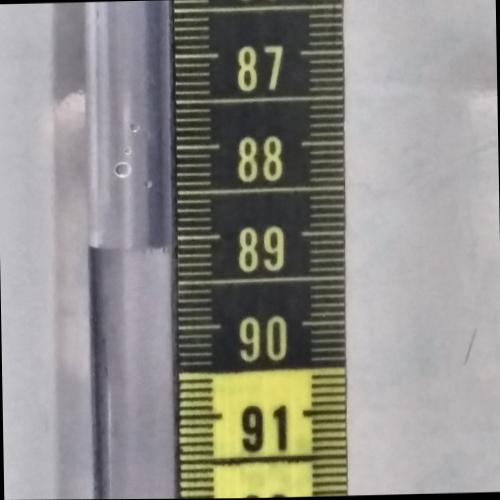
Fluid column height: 89.1 cm